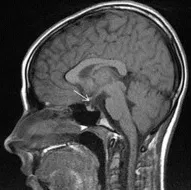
Brain MR images of the examined patients.of Patient III/1. Demonstrate empty sella on sagittal images. Infundibulum sign is identifiable (arrows), thus proving empty sella vs. Cystic mass of pituitary.
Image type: radiology (mri)